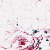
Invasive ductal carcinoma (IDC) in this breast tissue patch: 0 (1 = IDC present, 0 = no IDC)